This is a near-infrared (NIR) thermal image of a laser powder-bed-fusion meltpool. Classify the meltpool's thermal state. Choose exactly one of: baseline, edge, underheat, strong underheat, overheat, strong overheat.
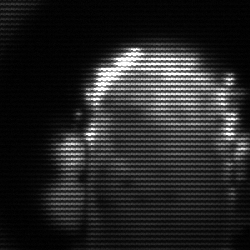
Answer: baseline